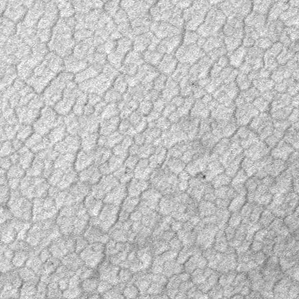
Label: frost